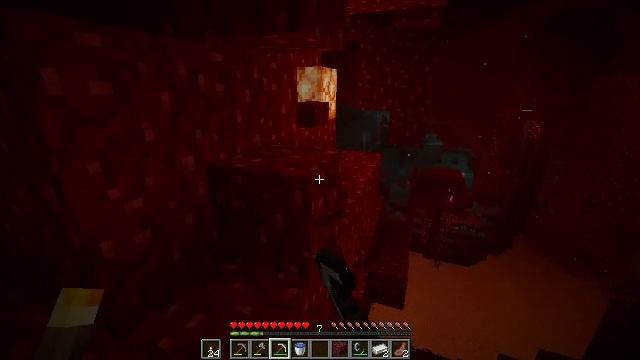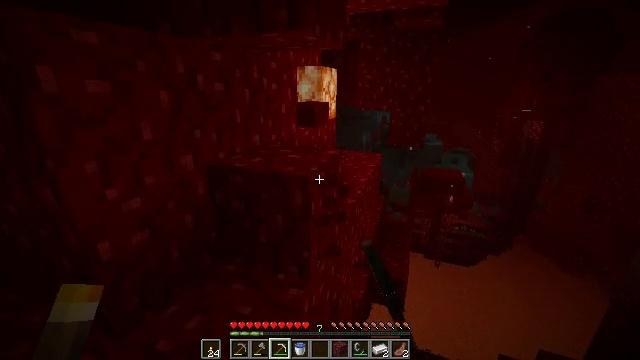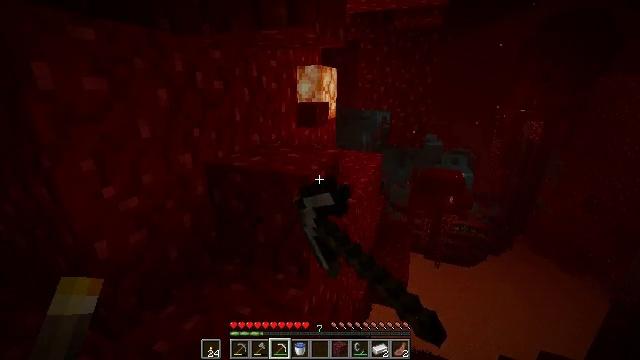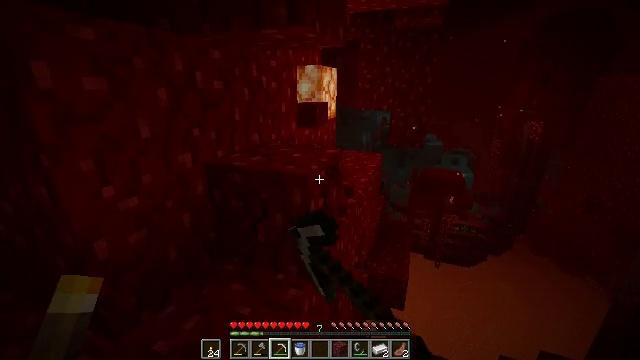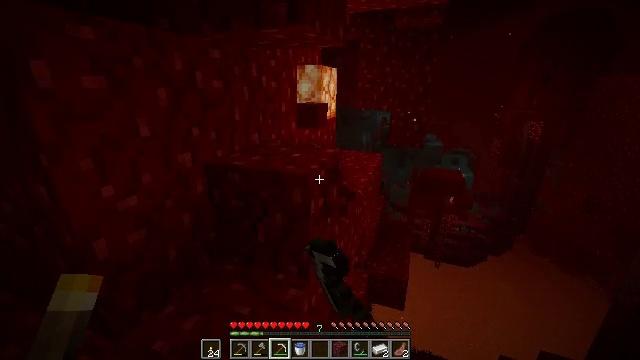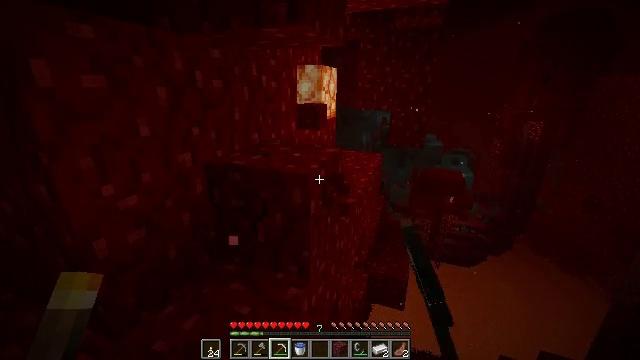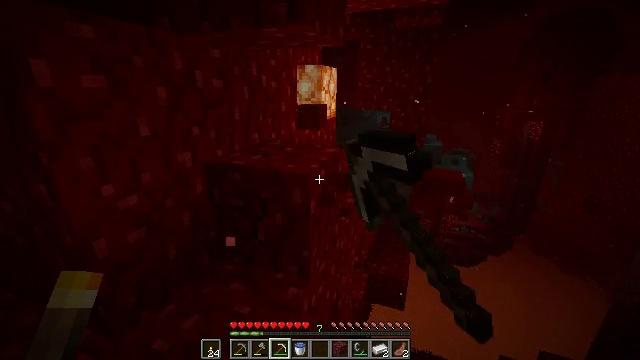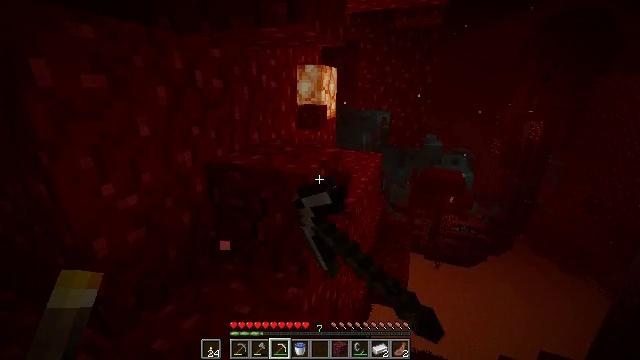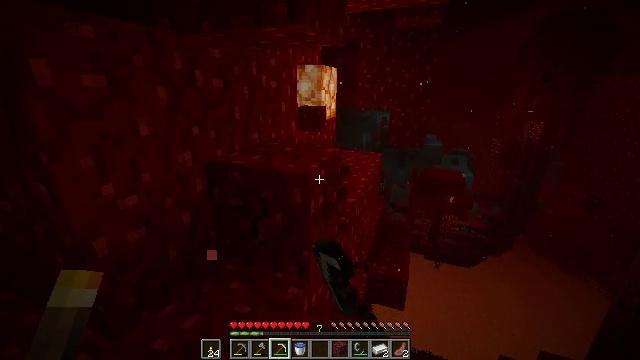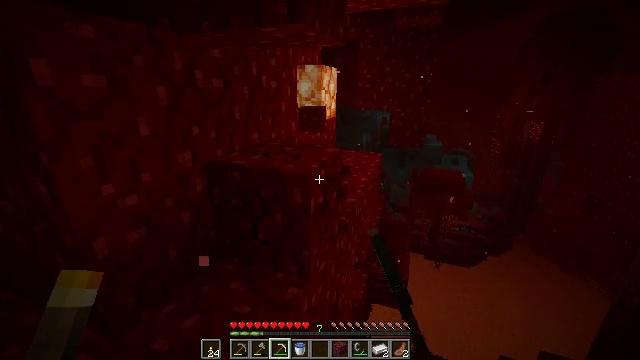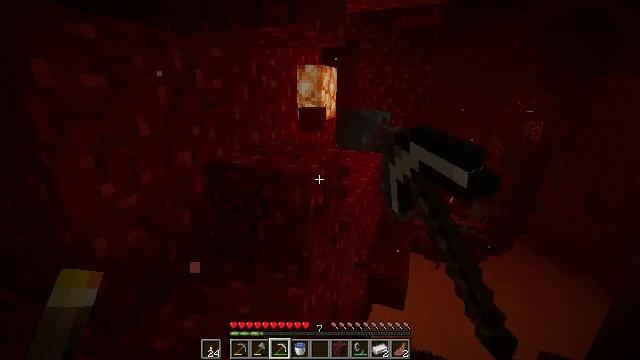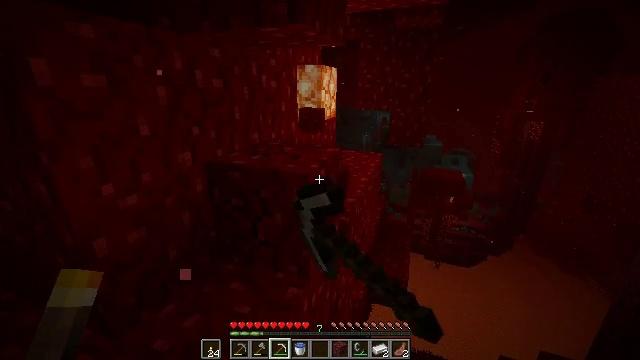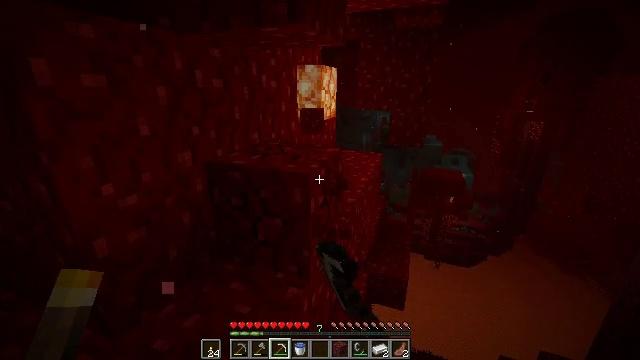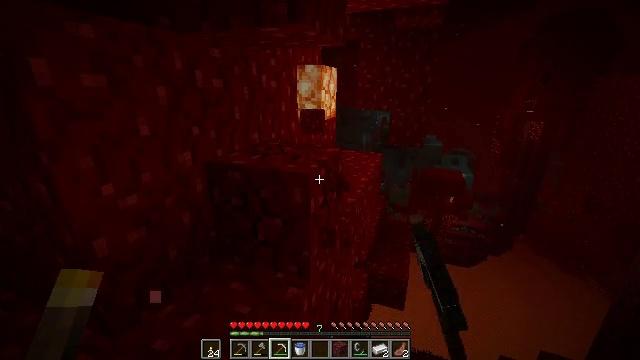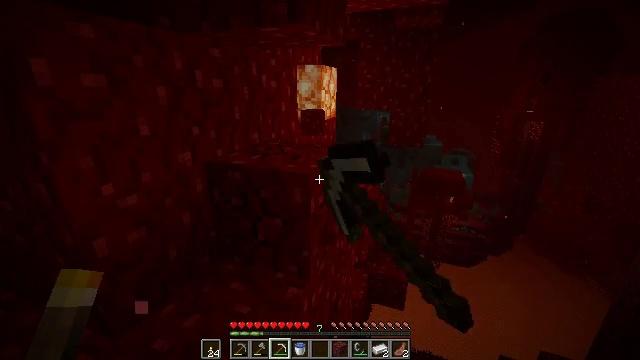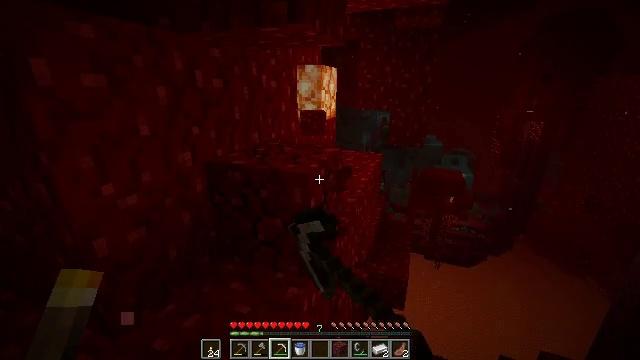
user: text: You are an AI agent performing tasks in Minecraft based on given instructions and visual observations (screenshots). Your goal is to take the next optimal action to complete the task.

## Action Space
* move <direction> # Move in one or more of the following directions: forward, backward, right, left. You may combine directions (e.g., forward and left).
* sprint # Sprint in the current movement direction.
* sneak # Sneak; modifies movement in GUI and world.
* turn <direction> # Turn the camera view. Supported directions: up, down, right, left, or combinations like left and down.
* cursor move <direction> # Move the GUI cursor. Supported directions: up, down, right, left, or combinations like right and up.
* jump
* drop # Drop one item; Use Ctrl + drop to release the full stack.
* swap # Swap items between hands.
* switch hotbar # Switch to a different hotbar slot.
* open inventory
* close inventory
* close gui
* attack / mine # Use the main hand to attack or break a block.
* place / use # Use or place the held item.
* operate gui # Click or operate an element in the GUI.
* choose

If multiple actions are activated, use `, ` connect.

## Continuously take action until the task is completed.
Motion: motion action
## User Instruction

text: Gather the nether wart block from a crimson forest.
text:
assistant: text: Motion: attack / mine
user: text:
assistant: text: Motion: attack / mine
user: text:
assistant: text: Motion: attack / mine
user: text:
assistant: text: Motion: attack / mine
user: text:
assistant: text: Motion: attack / mine
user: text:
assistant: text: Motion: attack / mine
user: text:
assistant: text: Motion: attack / mine
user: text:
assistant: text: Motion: attack / mine
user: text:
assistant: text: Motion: attack / mine
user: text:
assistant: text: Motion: attack / mine
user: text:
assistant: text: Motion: attack / mine
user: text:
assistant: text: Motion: attack / mine
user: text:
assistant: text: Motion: attack / mine
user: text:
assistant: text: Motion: attack / mine
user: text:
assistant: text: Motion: attack / mine
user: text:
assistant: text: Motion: attack / mine
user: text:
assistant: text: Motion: attack / mine
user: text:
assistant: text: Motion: attack / mine
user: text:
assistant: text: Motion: attack / mine
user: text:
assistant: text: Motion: attack / mine
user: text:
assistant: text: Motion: attack / mine
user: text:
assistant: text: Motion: attack / mine
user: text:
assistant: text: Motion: attack / mine
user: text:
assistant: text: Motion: attack / mine
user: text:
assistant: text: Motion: attack / mine
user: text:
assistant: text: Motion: attack / mine
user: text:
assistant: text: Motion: attack / mine
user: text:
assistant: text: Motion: attack / mine
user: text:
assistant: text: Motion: attack / mine
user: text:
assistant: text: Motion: attack / mine